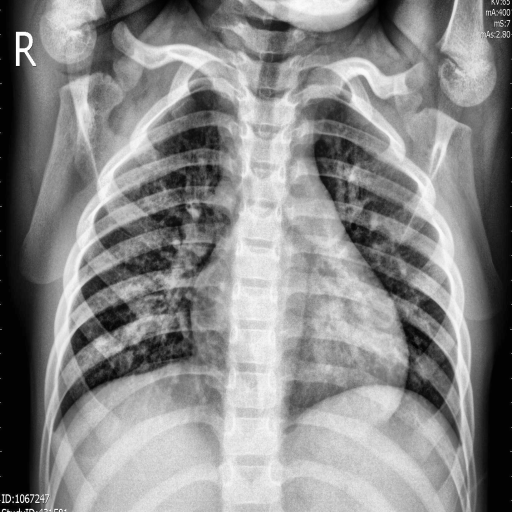
Finding: PNEUMONIA